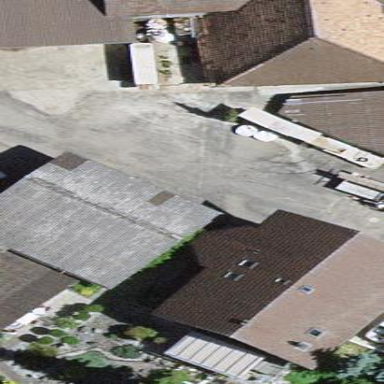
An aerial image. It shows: View of roof of building.